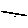
Label: line